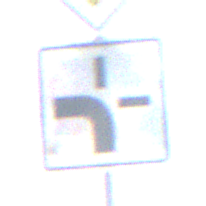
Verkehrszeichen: VerlaufVorfahrtsstrasse1
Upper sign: Vorfahrtsstrasse
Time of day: Midday
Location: Outdoor (Suburban)
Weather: PartlyCloudy
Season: NotSpecified
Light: Natural